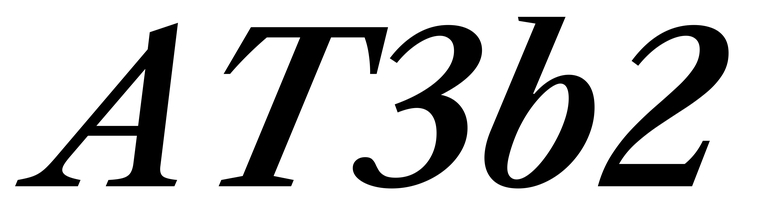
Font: LibreCaslonText-Italic_SemiBold_Italic